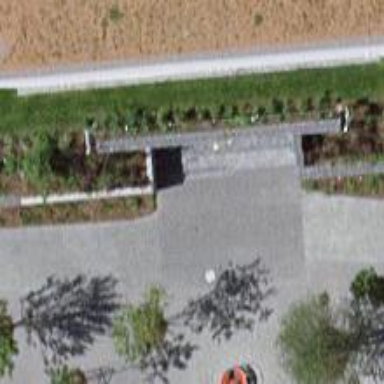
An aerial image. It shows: Retaining wall.